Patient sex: F
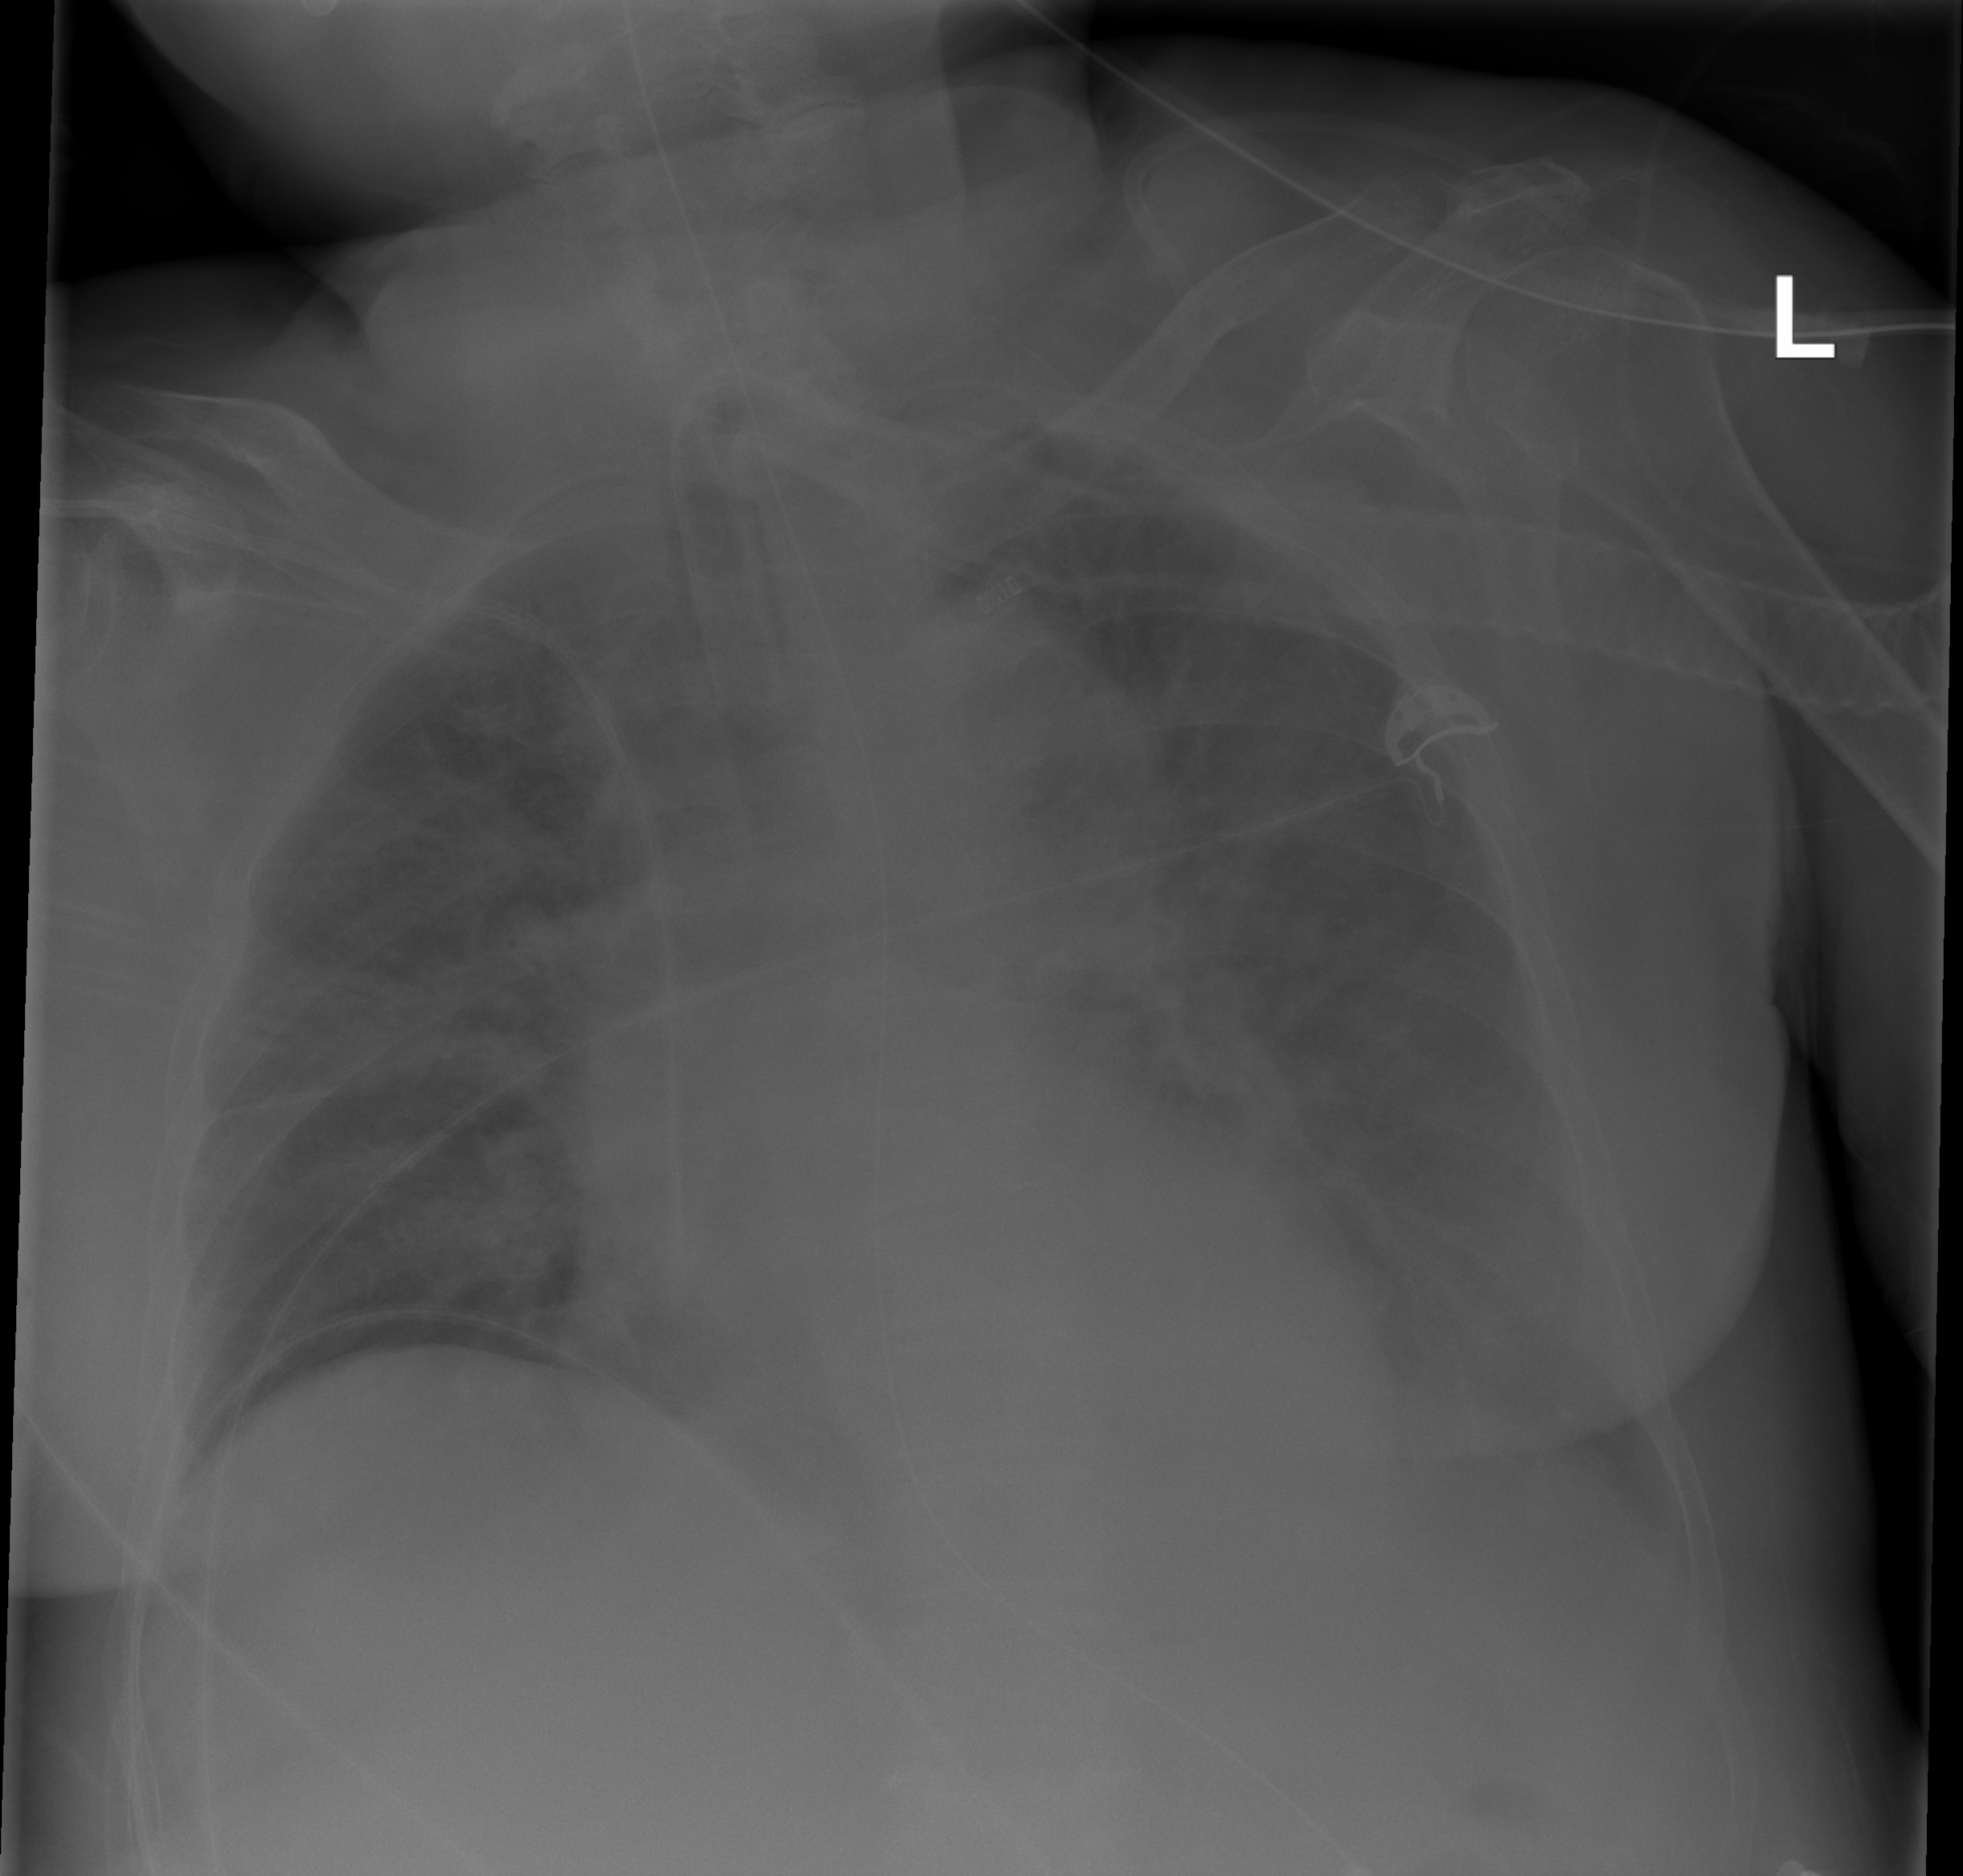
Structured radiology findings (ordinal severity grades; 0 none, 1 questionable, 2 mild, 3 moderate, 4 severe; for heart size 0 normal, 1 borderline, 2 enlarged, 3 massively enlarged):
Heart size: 1
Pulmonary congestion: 2
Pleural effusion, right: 0
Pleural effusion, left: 2
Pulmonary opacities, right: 2
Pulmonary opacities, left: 3
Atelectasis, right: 2
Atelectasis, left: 2